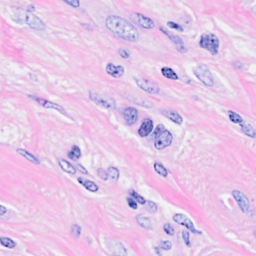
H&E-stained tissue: Breast